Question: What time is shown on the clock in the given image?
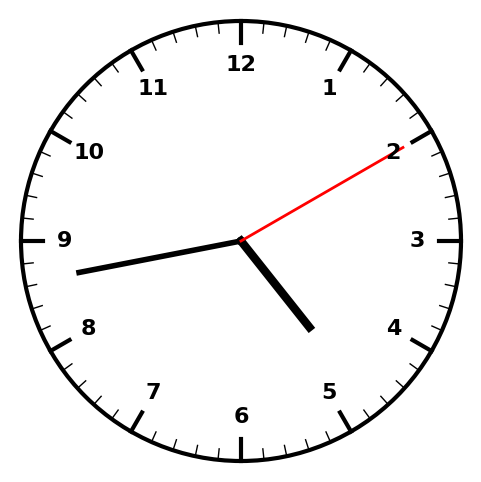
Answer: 04:43:10